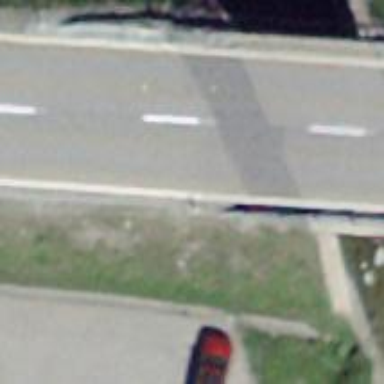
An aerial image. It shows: Primary highway bridge with asphalt surface and no sidewalk.